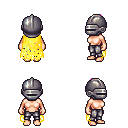
a pixel art fantasy rpg character, female body template, human, light skin, yellow tattered cape, metal pants, pink short mohawk hairstyle, metal helm, four views (front, back, left, right), 2x2 character sprite sheet, small pixel art, hard edges, no anti-aliasing